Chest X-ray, PA view. Patient: 50 years old, sex M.
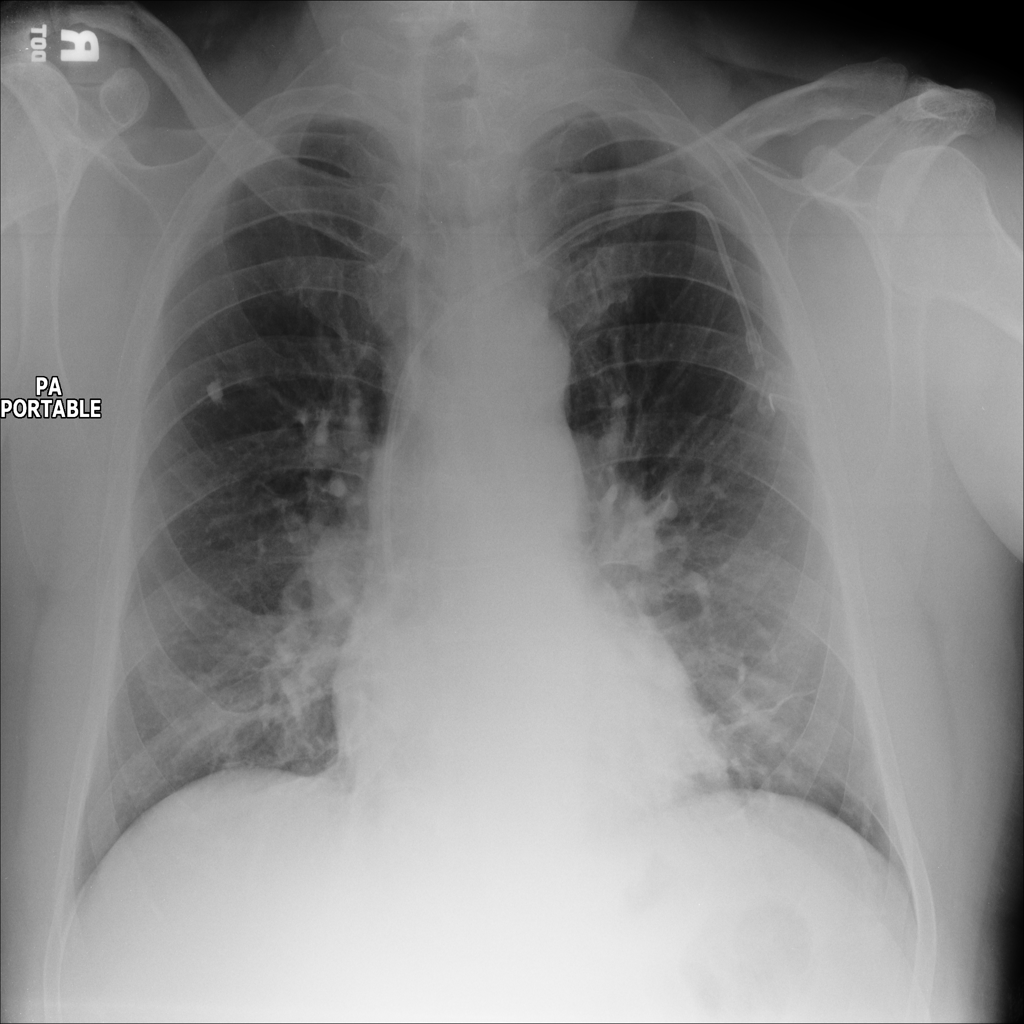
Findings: No Finding